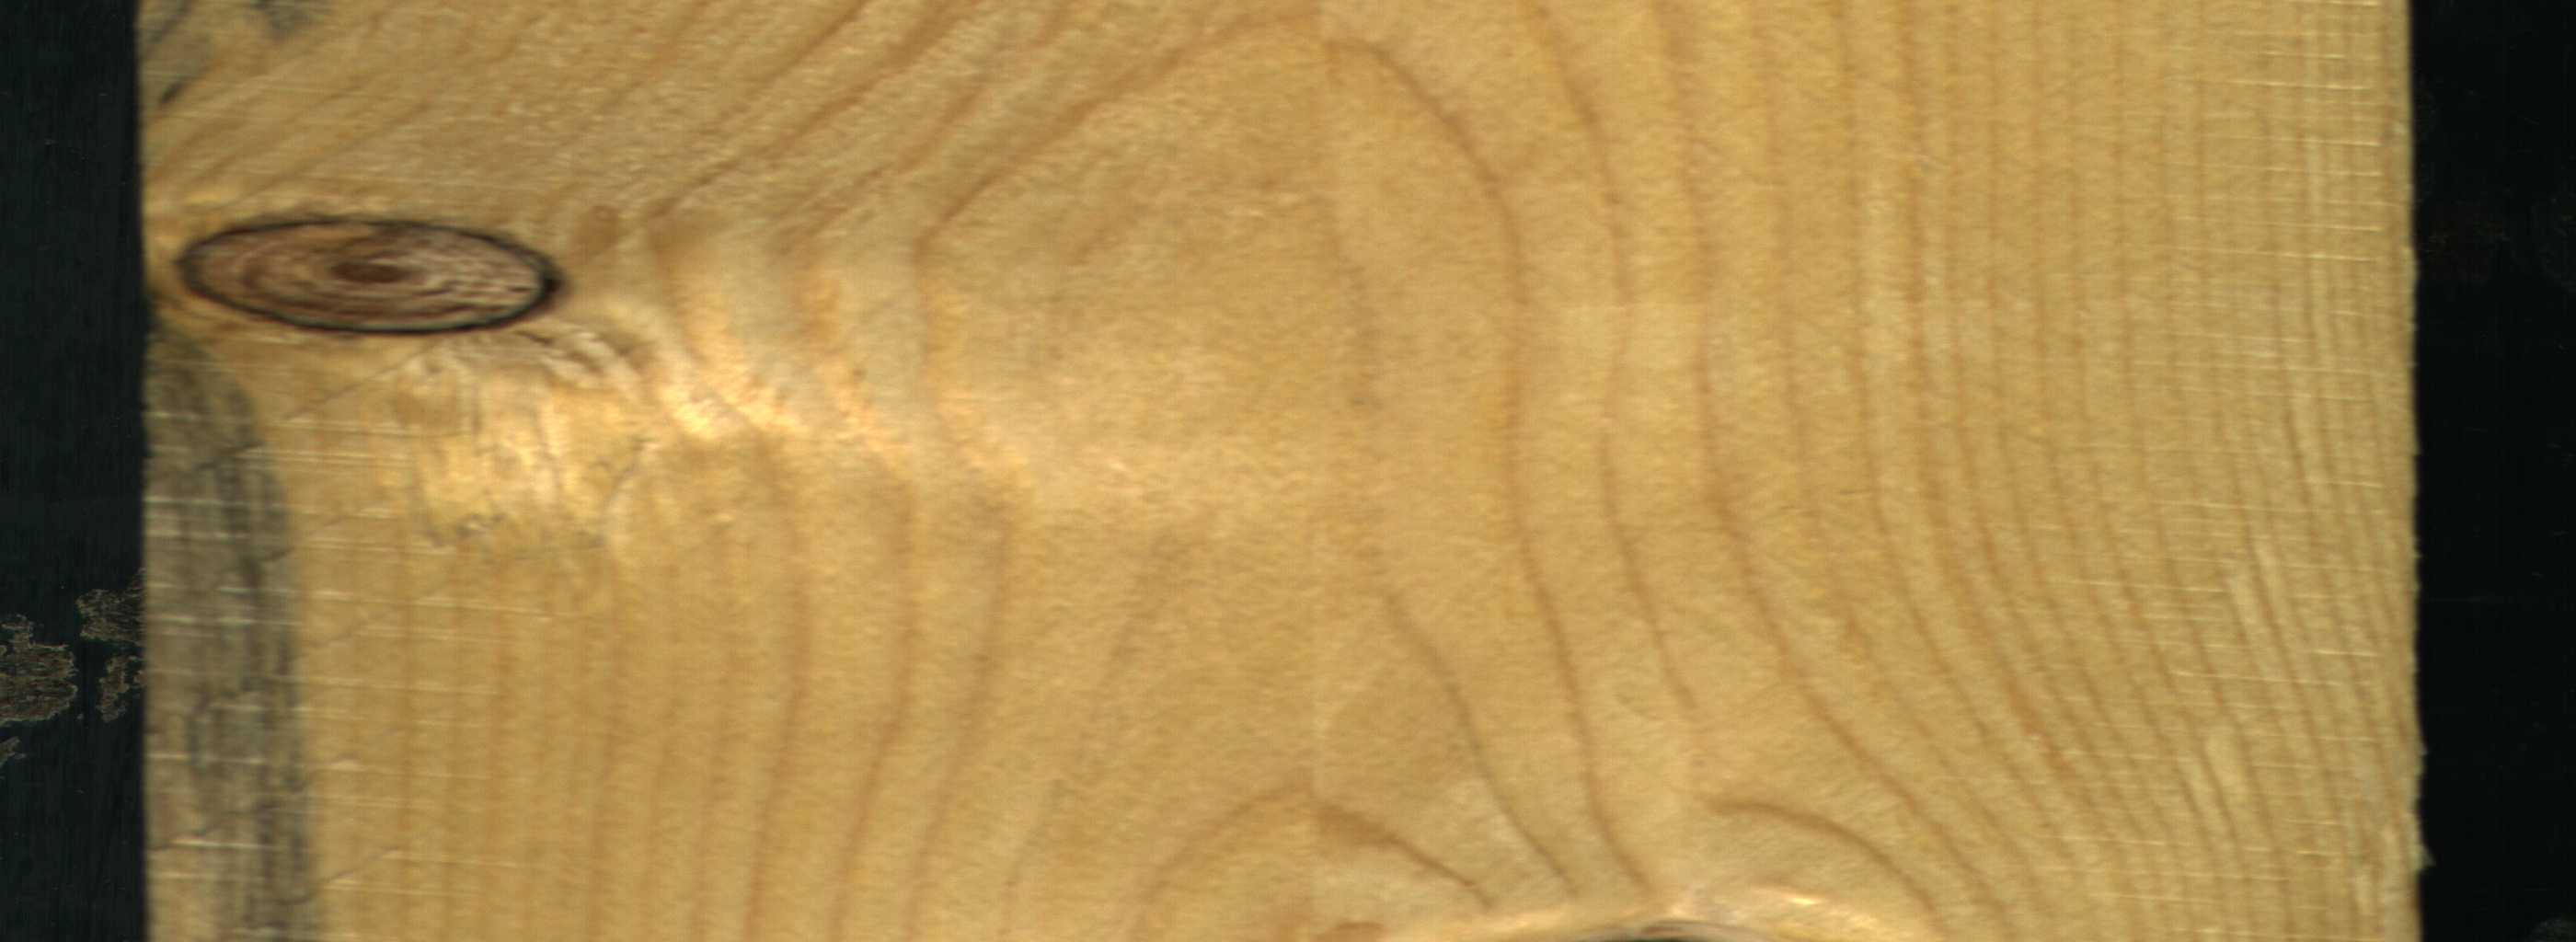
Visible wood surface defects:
Blue_Stain
Blue_Stain
Dead_Knot